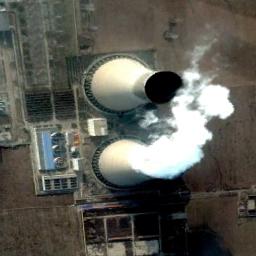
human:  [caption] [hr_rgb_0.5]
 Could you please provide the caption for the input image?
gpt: In the upper left corner of the picture, there is a smoking thermal power station .

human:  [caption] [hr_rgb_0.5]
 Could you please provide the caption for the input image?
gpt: In the thermal power station there are many machines, pipelines, two cooling towers, and one is steaming .

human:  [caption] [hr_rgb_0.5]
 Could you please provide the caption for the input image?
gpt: Many buildings of different shapes are next to the thermal power station .

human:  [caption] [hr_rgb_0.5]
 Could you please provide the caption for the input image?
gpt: The thermal power station is on the bare land with white mist above .

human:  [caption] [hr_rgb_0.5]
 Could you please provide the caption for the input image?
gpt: There are two chimneys on the thermal power station .